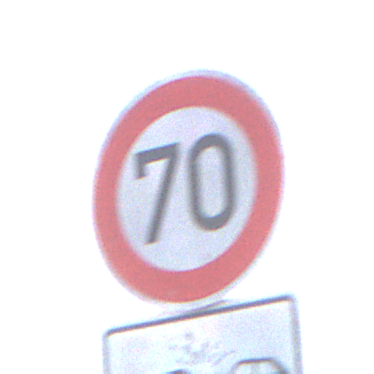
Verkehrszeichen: Geschwindigkeit70
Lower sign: Entfernungsangaben2
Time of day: SunriseSunset
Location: Outdoor (Suburban)
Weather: Clear
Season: NotSpecified
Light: Natural